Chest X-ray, AP view. Patient: 28 years old, sex F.
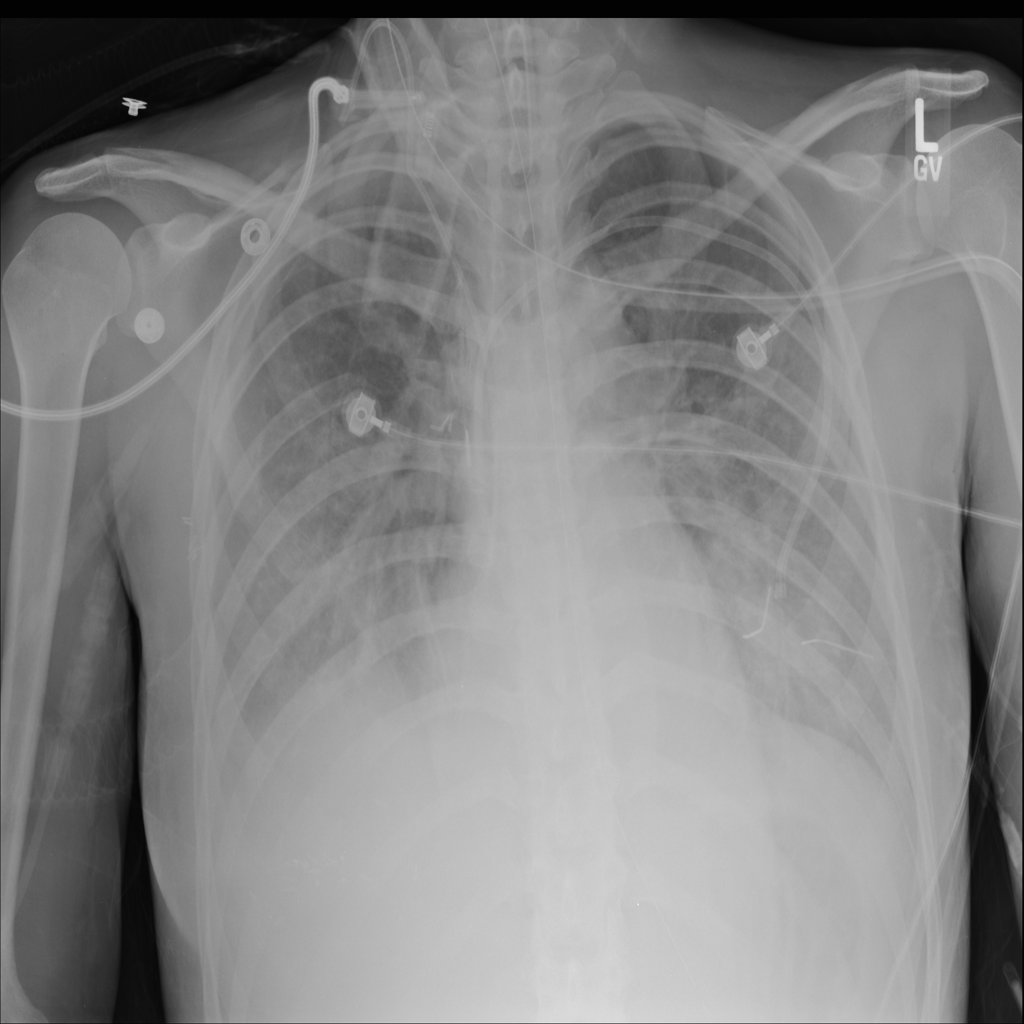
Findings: No Finding